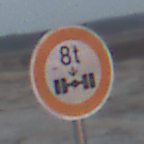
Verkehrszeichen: TatsaechlicheAchslast
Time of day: SunriseSunset
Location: Outdoor (Beach)
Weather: PartlyCloudy
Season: NotSpecified
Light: Natural